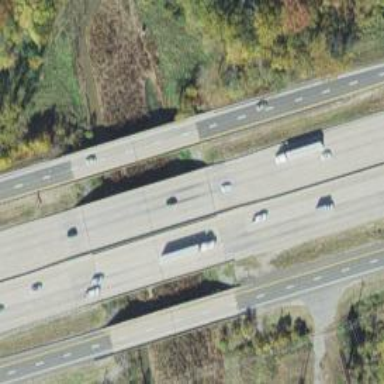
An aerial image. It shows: Beam-structured bridge on motorway.